Question: I'm using R on my university computer. When I plot something, the plot appears in the same window, on top of my console window.
Here's a screenshot of the problem (from Windows):

I cannot change any system files.
- -
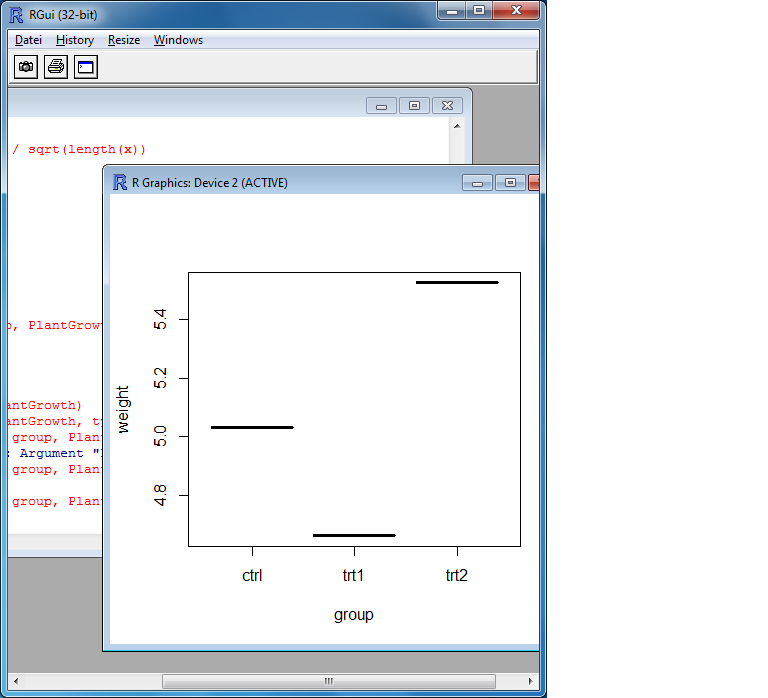
Answer: Have a look at '?dev.new':
'''
plot(1:10)
dev.new()
plot(1:10)
'''
If you using the default Rgui you maybe want to select the SDI (Single Document Interface) layout. You have to go to 'Edit->GUI preferences' and select 'SDI' instead of 'MDI'. Then hit 'Save' and 'OK' and restart your Rgui.